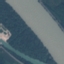
Land use / land cover: River